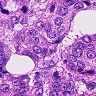
Metastatic tissue present: yes